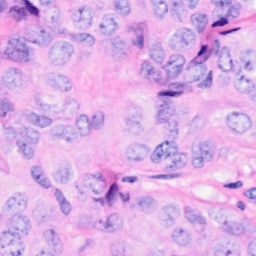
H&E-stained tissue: Breast